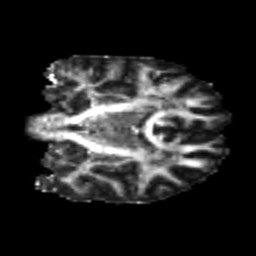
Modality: FA
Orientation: coronal
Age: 20
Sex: female
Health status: healthy
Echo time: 0.074 s